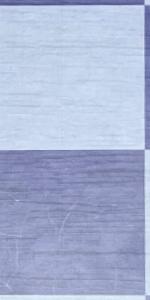
Label: Empty